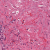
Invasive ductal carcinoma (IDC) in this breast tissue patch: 0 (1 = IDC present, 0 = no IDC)